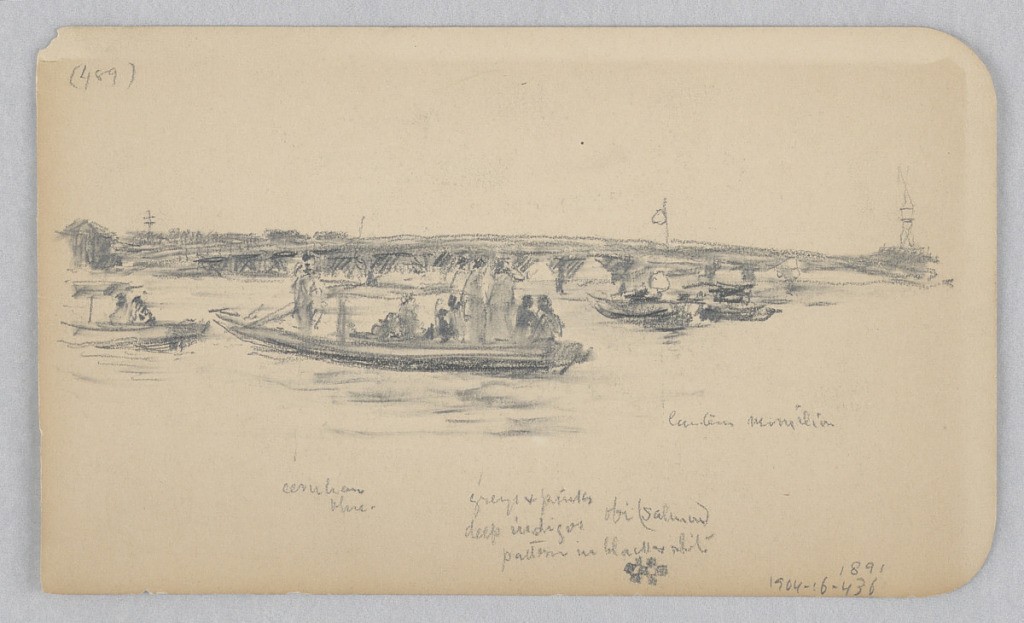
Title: View of Japan
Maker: Robert Frederick Blum, American, 1857–1903
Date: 1891
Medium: Graphite, pastel crayon on wove paper
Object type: Drawing
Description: Recto: Sketch of a bridge with boats in the foreground; Verso: Sektch of a female figure.